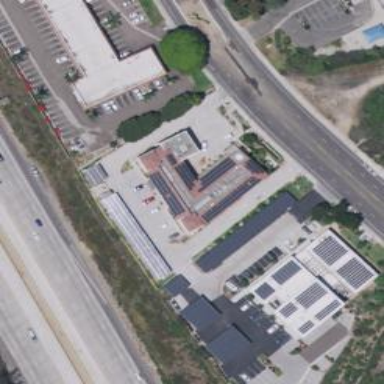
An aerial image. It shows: Clinic building providing healthcare services.